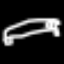
Label: bed